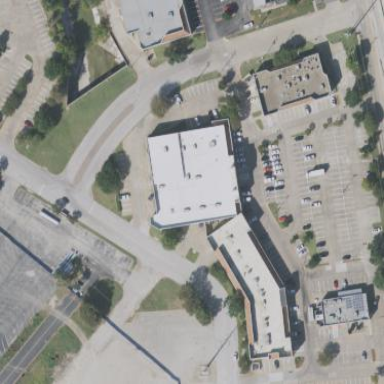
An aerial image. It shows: Retail building.